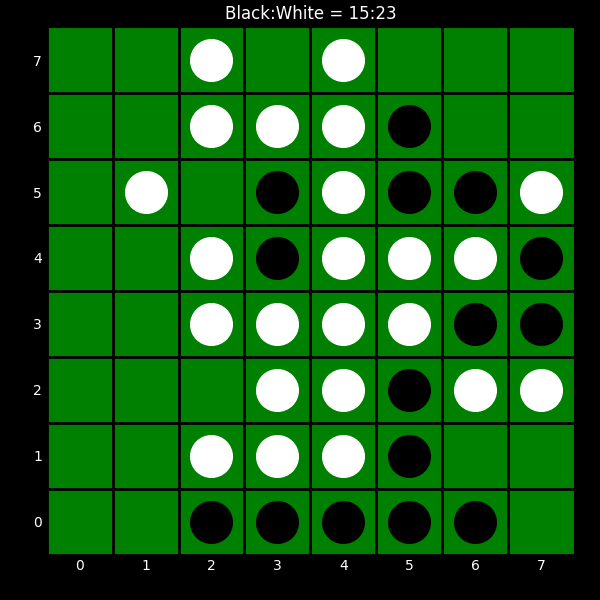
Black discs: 15
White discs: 23